Aerial crown-view tile of a tropical tree (Barro Colorado Island, Panama), acquired 20250317:
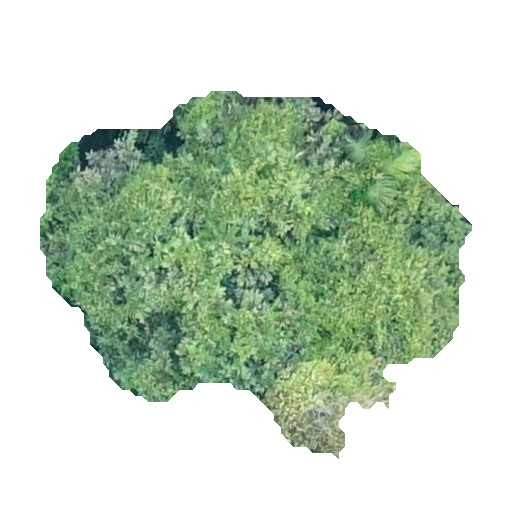
Species: Guazuma ulmifolia
GBIF accepted scientific name: Guazuma ulmifolia
Crown area: 157.92 m²